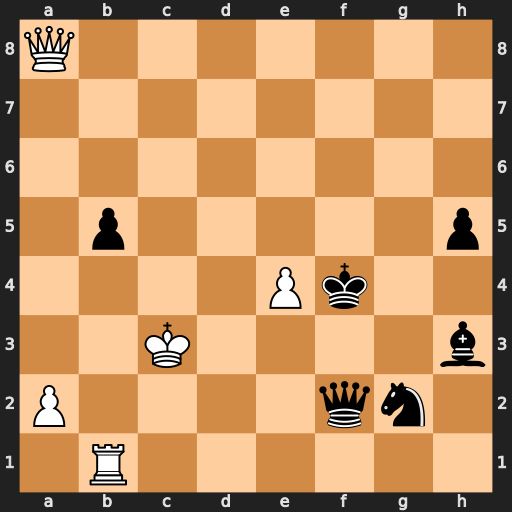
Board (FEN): Q7/8/8/1p5p/4Pk2/2K4b/P4qn1/1R6
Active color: w
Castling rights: -
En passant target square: -
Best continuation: Rf1 Qxf1 Qf8+ Kg3 Qxf1